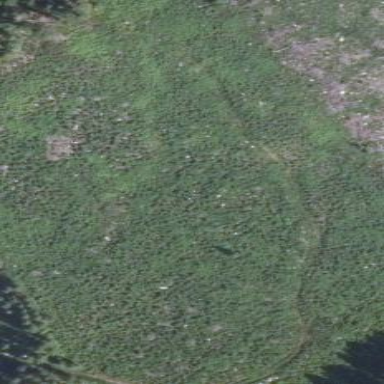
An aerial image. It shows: Clearcut area with scrub vegetation.